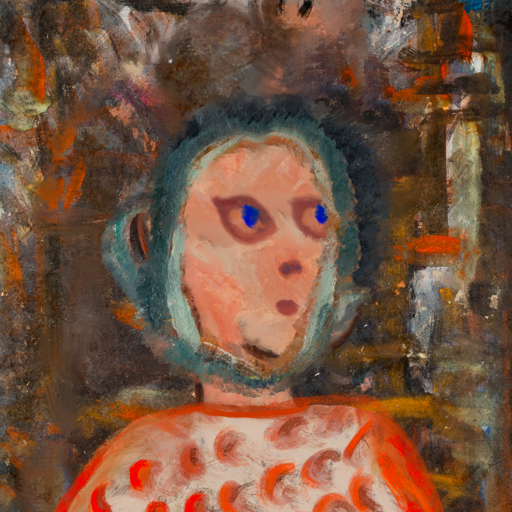
Background: GypsyQueen, Head And Neck Side: Roy_Bahadur, Face Side: Mother_And_Son_Mother, Bust: Rupkatha, Hair Side: Boggyland, Head Accessory: Blank, Second Necklace: Blank, Necklace: Blank, Baby: Blank